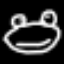
Label: frog